Field crop: maize
Growth stage: 2
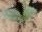
Species: datura